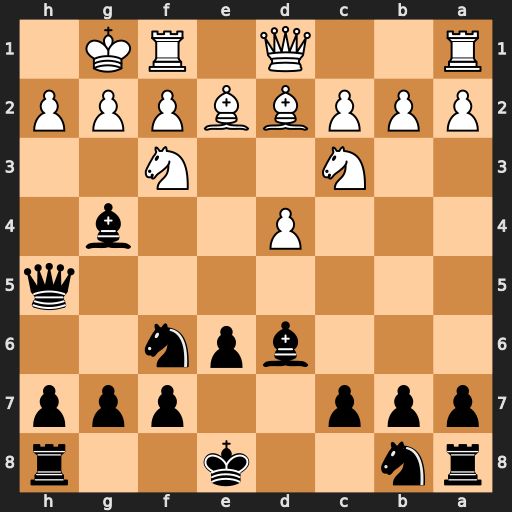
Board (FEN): rn2k2r/ppp2ppp/3bpn2/7q/3P2b1/2N2N2/PPPBBPPP/R2Q1RK1
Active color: b
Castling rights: kq
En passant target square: -
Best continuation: Bxf3 h3 Bxe2